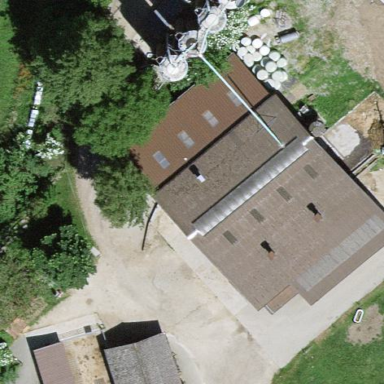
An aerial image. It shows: Rural barn.